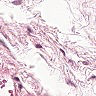
Metastatic tissue present: no